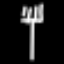
Label: fork